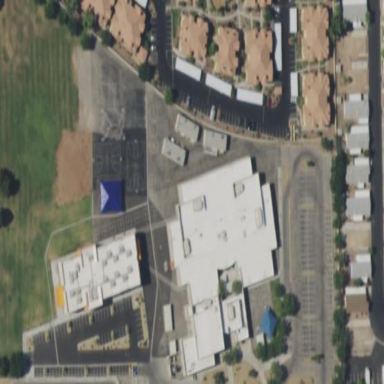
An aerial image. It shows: School building.